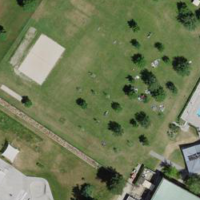
EUNIS habitat code: 53
Species observed at this site:
Anas platyrhynchos